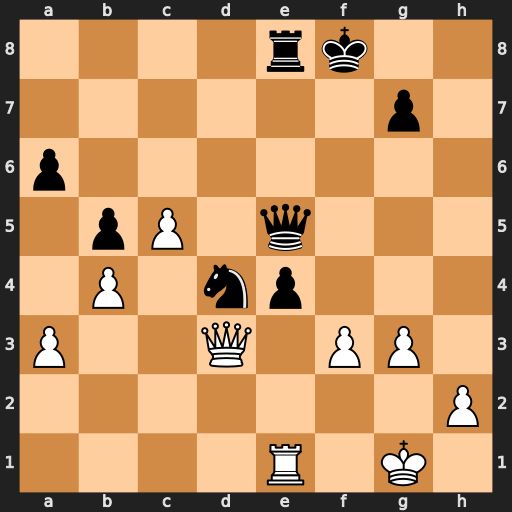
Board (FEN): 4rk2/6p1/p7/1pP1q3/1P1np3/P2Q1PP1/7P/4R1K1
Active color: w
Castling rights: -
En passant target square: -
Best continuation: Rxe4 Qxe4 fxe4